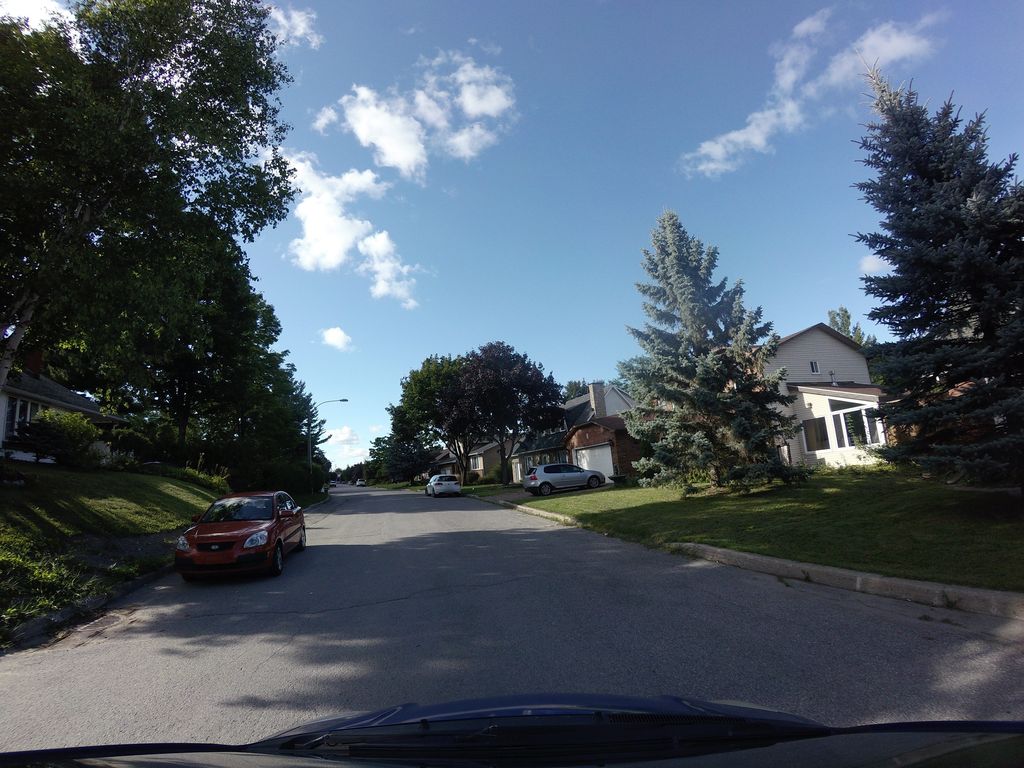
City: ottawa-gatineau